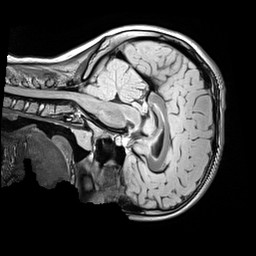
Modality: FLAIR
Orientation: sagittal
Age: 12
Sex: female
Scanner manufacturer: siemens
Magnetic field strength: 3 T
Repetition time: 5 s
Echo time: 0.388 s